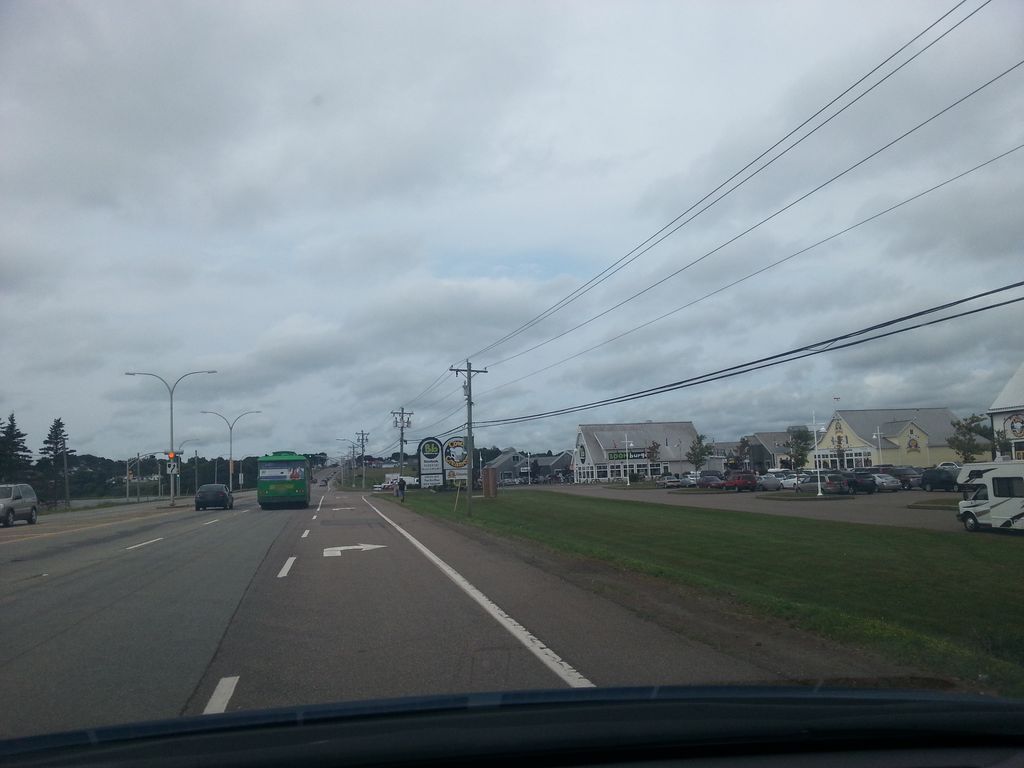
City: charlottetown